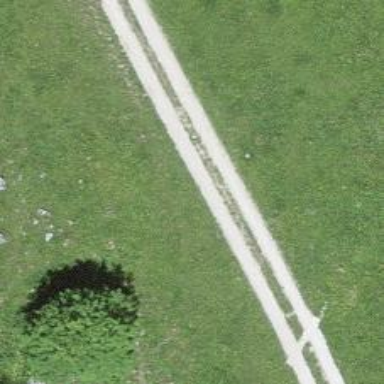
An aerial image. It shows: Gravel track with track type of grade3.